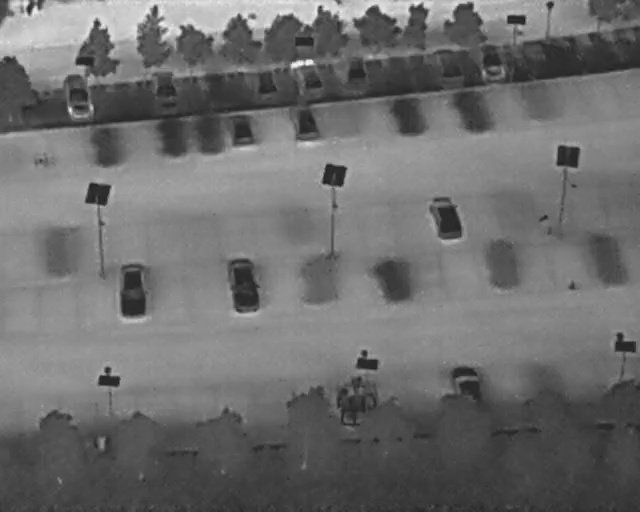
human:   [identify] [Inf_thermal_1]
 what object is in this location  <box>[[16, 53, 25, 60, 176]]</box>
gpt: <ref>1 medium car at the left</ref>

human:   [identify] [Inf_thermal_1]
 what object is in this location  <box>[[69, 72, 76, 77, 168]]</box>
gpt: <ref>1 medium car at the bottom right</ref>